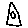
Label: triangle